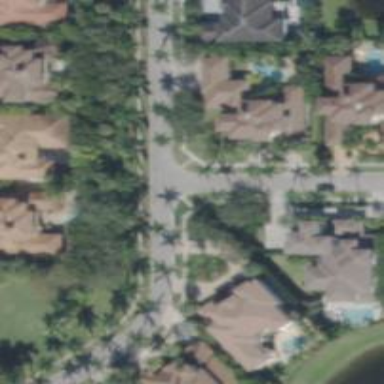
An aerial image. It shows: Residential road.